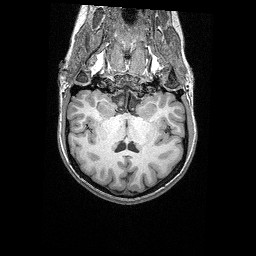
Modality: T1w
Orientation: sagittal
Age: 28
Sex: female
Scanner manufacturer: siemens
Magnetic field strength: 3 T
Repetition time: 2.4 s
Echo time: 0.03 s